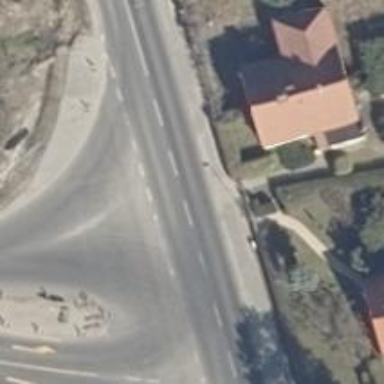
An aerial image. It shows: Asphalt sidewalk along the footway.